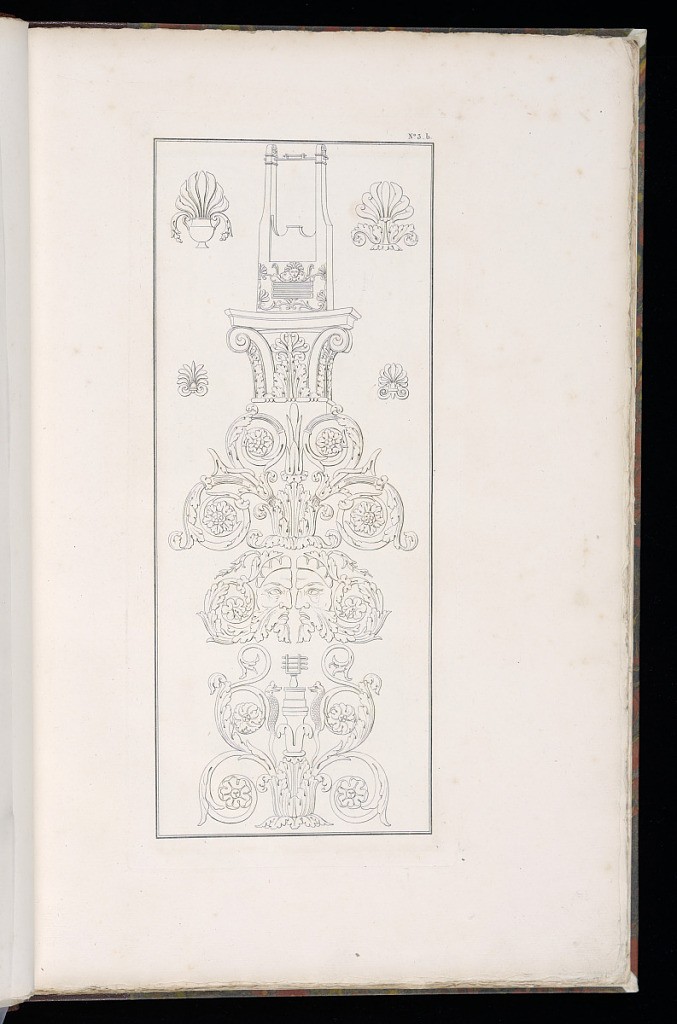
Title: Arabesque Designs
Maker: Charles Normand, French, 1765 – 1840
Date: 1787–95
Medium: Etching on laid paper
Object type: Print
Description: Plate with arabesque ornament designs and a plinth with an unidentified mechanical device decorated with Neoclassical and Empire style motifs. Palmettes, vases, acanthus leaves and foliate scrolling motifs, rosettes, masks, and seahorses. The plate is numbered.